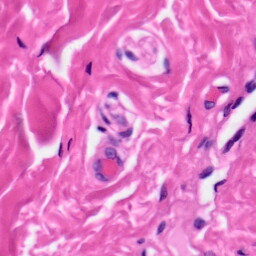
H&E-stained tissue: Skin